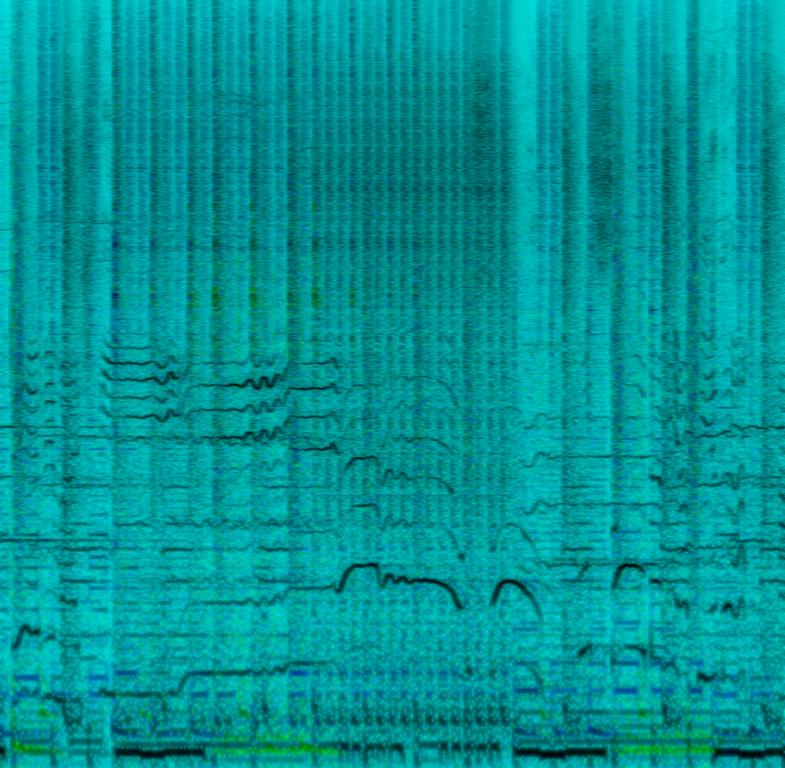
This dance song features a female voice singing the main melody. This is accompanied by programmed percussion playing a simple beat which starts off with a drum roll. The bass plays the root notes of the chords. A synth plays chords in the background. This song has an upbeat mood. This song can be played in a club.